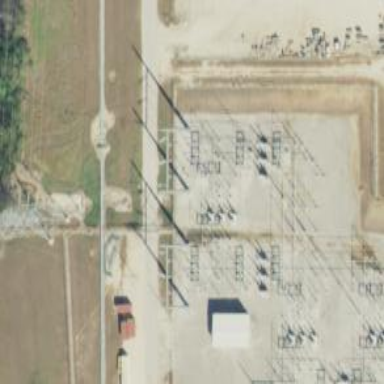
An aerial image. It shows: Switch for power supply.